Interaction volume radius: 5 \u00c5
Interaction volume height: 20 \u00c5
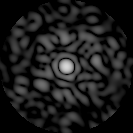
Disorder parameter: 0.7931